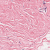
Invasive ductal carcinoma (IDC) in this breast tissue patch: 0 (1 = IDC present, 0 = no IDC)